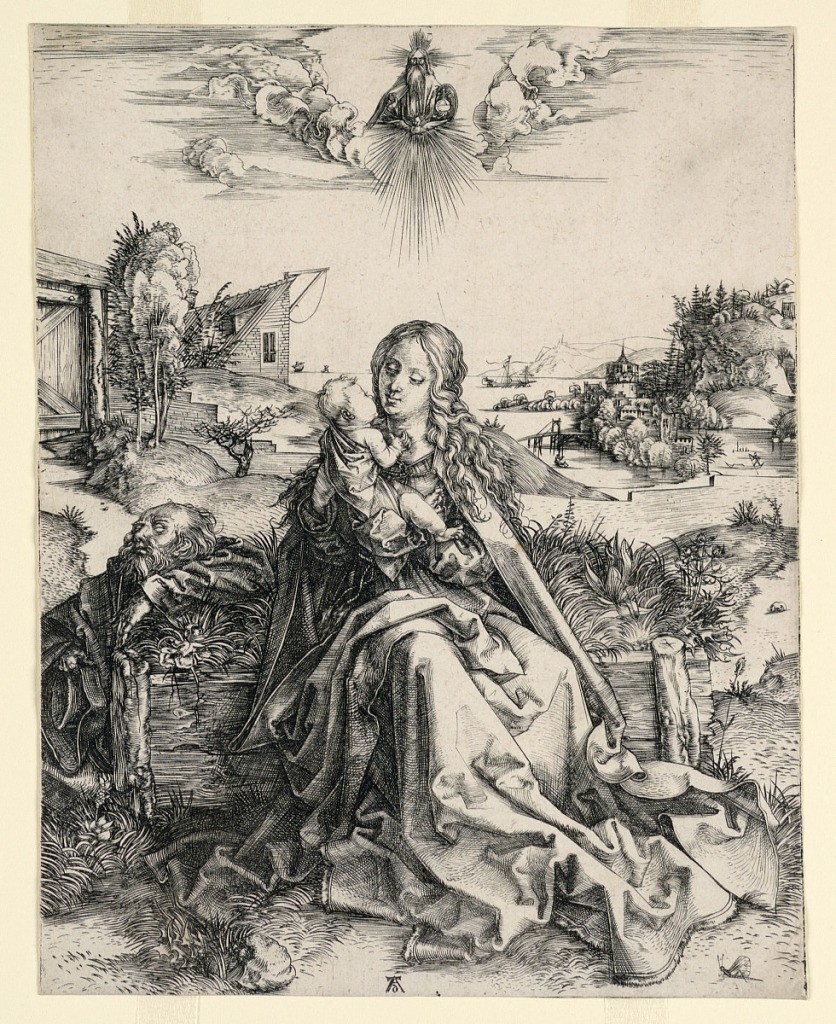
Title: The Holy Family with Butterfly
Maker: Albrecht Dürer, German, 1471–1528
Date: ca. 1495
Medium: Engraving on off-white laid paper
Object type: Print
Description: Vertical rectangle. Seated on a grassy bank, the Virgin holds the Child before her. At the left, Joseph sleeps leaning against the bank. Above, in the sky, God the Father and the Holy Ghost in a burst of light.